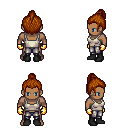
a pixel art fantasy rpg character, male body template, human, dark skin, white pirate shirt, metal pants, brunette short topknot hairstyle, gold gloves, black shoes, four views (front, back, left, right), 2x2 character sprite sheet, small pixel art, hard edges, no anti-aliasing